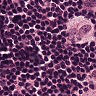
Metastatic tissue present: yes